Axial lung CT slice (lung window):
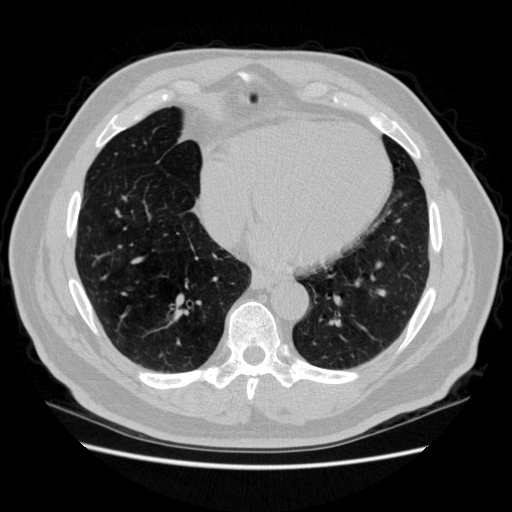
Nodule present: no